Question: I've read a number of similar questions to this on here, but unfortunately none of them seem to give the exact answer I'm after, or they might but the maths is beyond me!
I'm creating a game where you have a cannon at the left edge of the screen. I want to be able to fire a cannonball from the cannon in an arc so that it intersects where the mouse pointer is on the screen.
I've seen a few examples that move a projectile in an arc from point a to point b, but what I need is for the cannonball to first move along the axis of the cannon itself, it's no good if the ball leaves the end of the cannon at a different angle to which the cannon is pointing.
The only force acting on the ball will be gravity and it's starting velocity.
Also to complicate matters, I need the cannons angle to change according to how far away the mouse pointer is from the end of the cannon, so if the pointer is far away than the cannon will point upwards say at an angle of 45 degrees, but if the pointer is very close to the end of the cannon then the cannon will point directly at the pointer, this I've more or less already got working by just getting the distance between them and then dividing it by a number and subtracting it from the rotation value of the cannon, but it's a bit of a rough way of doing it.
Using the code below I've managed to the line in the screen shot below. But as you can see it's not the trajectory I need, I need something more like the red line I've put in.

And here's how I've implemented the code (probably wrongly)
'''
public class GameTurretLine2
{
var rt:Object = null;
var lineMc:MovieClip = new MovieClip();
var myTurret:GameMainGun = null;
var pta:Point = new Point(0,0);
var ptb:Point = new Point(0,0);
var ptc:Point = new Point(0,0);
var ptd:Point = new Point(0,0);
public function GameTurretLine2(rt2,turret)
{
rt = rt2;
myTurret = turret;
lineMc.graphics.lineStyle(2, 0x55aa00);
mainLoop();
rt.rt.GameLayers.turretLineMc.addChild(lineMc);
}
function mainLoop()
{
lineMc.graphics.clear();
//get points
var turretEnd:Object = myTurret.rt.Useful.localToGlobalXY(myTurret.mC.turret.firePoint);
var turretStart:Object = myTurret.rt.Useful.localToGlobalXY(myTurret.mC.turret);
var mousePos:Point = new Point(myTurret.rt.rt.mouseX,myTurret.rt.rt.mouseY);
var inbetween:Point = new Point(0,0);
//start
pta.x = turretStart.newX;
pta.y = turretStart.newY;
//mouse end
ptd.x = mousePos.x;
ptd.y = mousePos.y;
// The cannon's angle:
// make the cannon's angle some inverse factor
// of the distance between the mouse and cannon tip
var dist:Number = myTurret.rt.Useful.getDistance(turretEnd.newX, turretEnd.newY, mousePos.x, mousePos.y);
var cAng:Number = dist * (180/Math.PI);
var ptbc:Point = new Point((ptd.x - pta.x) *.5,0);
ptbc.y = Math.tan(cAng) * ptbc.x;
//ptb = new Point(ptbc.x - ptbc.x * .15, ptbc.y);
ptb = new Point(turretEnd.newX, turretEnd.newY);
ptc = new Point(ptbc.x + ptbc.x * .5, ptbc.y);
// create the Bezier:
var bz:BezierSegment = new BezierSegment(pta,ptb,ptc,ptd);
trace(bz);
// define the distance between points that you want to draw
// has to be between 0 and 1.
var stepVal:Number = .1;
var curPt:Point = pta;
//draw circles
lineMc.graphics.drawCircle(pta.x, pta.y, 4);
lineMc.graphics.drawCircle(ptb.x, ptb.y, 4);
lineMc.graphics.drawCircle(ptc.x, ptc.y, 4);
lineMc.graphics.drawCircle(ptd.x, ptd.y, 4);
lineMc.graphics.lineStyle(2, 0x0000ff);
//step along the curve to draw it
for(var t:Number = 0;t < 1;t+=stepVal){
lineMc.graphics.moveTo(curPt.x, curPt.y);
curPt = bz.getValue(t);
trace("curPt = " + curPt.x + "," + curPt.y);
lineMc.graphics.lineTo(curPt.x, curPt.y);
}
trace("pta = " + pta.x + "," + pta.y);
trace("ptb = " + ptb.x + "," + ptb.y);
trace("ptc = " + ptc.x + "," + ptc.y);
trace("ptd = " + ptd.x + "," + ptd.y);
}
}
'''
Also for some strange reason, the line created by the code flips, from how it is in the screen shot to an indented code (y flipped) just by moving the mouse a tiny amount, so as you move the mouse the line jumps everywhere.
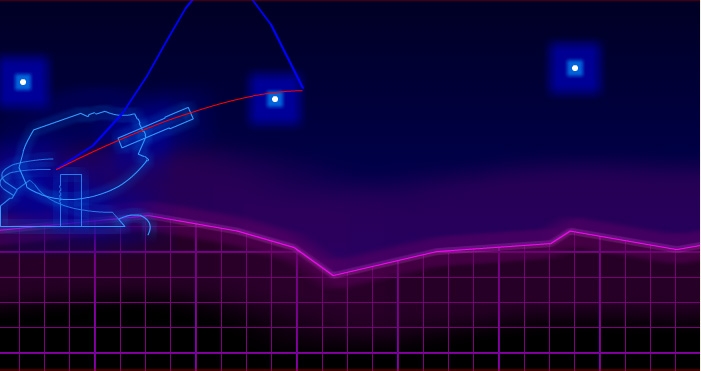
Answer: One method is to create a Bezier curve.
This sounds like a workable solution because you essentially want the curve to always fit under some triangle. If this triangle defines the control points for a Bezier curve, you can make that match pretty closely the arc of a cannonball under gravity (it's not a perfect representation of gravity). One side-effect of this method is that the (inversed) height can define the force of the cannonball.
You can use the <URL> to create a curve and step along it. Paste this code into an FLA:
'''
import fl.motion.BezierSegment;
var mySprite:Sprite = new Sprite();
addChild(mySprite);
mySprite.graphics.lineStyle(2, 0x55aa00);
// End point of the cannon:
var pta:Point = new Point(0, 100);
mySprite.graphics.drawCircle(pta.x, pta.y, 4);
trace("pta = " + pta.x + "," + pta.y);
// mouse point
// var ptd:Point = new Point(mouseX, mouseY);
// for testing:
var ptd:Point = new Point(200,100);
mySprite.graphics.drawCircle(ptd.x, ptd.y, 4);
trace("ptd = " + ptd.x + "," + ptd.y);
// The cannon's angle:
// make the cannon's angle some inverse factor
// of the distance between the mouse and cannon tip
// var dx:Number = ptd.x-pta.x;
// var dy:Number = ptd.y-pta.y;
// var dist:Number = Math.sqrt(dx * dx + dy * dy);
var cAng:Number = 30 * /(180/Math.PI);
// point the cannon in the correct direction here, however you are intending to do that.
// triangulate the cannon pt and mouse pt assuming the cannon's angle for both:
// *** NOTE: for simplicity, this assumes a straight line on the x-plane. ***
var ptbc:Point = new Point((ptd.x - pta.x) *.5,0);
ptbc.y = Math.tan(cAng) * ptbc.x;
trace("ptbc = " + ptbc.x + "," + ptbc.y);
// to adjust the curve:
var ptb:Point = new Point(ptbc.x - ptbc.x * .15, ptbc.y);
var ptc:Point = new Point(ptbc.x + ptbc.x * .5, ptbc.y);
mySprite.graphics.drawCircle(ptb.x, ptb.y, 4);
mySprite.graphics.drawCircle(ptc.x, ptc.y, 4);
// create the Bezier:
var bz:BezierSegment = new BezierSegment(pta,ptb,ptc,ptd);
trace(bz);
// define the distance between points that you want to draw
// has to be between 0 and 1.
var stepVal:Number = .1;
var curPt:Point = pta;
mySprite.graphics.lineStyle(2, 0x0000ff);
//step along the curve to draw it
for(var t:Number = 0;t < 1;t+=stepVal){
mySprite.graphics.moveTo(curPt.x, curPt.y);
curPt = bz.getValue(t);
trace("curPt = " + curPt.x + "," + curPt.y);
mySprite.graphics.lineTo(curPt.x, curPt.y);
}
mySprite.x = stage.stageWidth/2-mySprite.width/2;
mySprite.y = stage.stageHeight/2-mySprite.height/2;
'''
As is, this code is not attached directly to the mouse, so you will have to use your own 'MouseEvent' and AdjustCannonEvent to run this code. (Also, make sure to see the note in the code.)